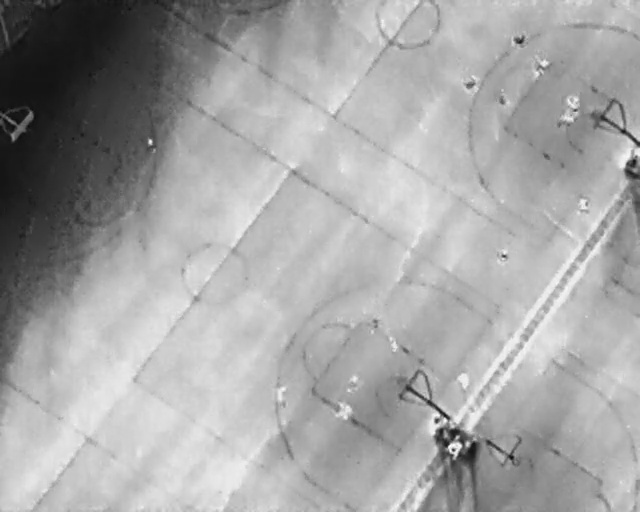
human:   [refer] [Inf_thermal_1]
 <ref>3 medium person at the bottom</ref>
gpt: <box>[[53, 74, 56, 76, 25], [52, 78, 54, 82, 27], [42, 75, 45, 78, 2]]</box>

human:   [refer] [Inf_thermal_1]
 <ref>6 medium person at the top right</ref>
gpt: <box>[[80, 6, 82, 8, 166], [71, 15, 74, 17, 19], [82, 12, 86, 14, 40], [77, 17, 79, 20, 2], [87, 18, 90, 21, 2], [87, 20, 89, 24, 2]]</box>

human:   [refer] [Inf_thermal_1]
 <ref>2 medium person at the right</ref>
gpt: <box>[[89, 38, 92, 41, 2], [77, 48, 79, 51, 2]]</box>

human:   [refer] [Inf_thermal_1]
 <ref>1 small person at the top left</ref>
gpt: <box>[[22, 27, 24, 29, 159]]</box>